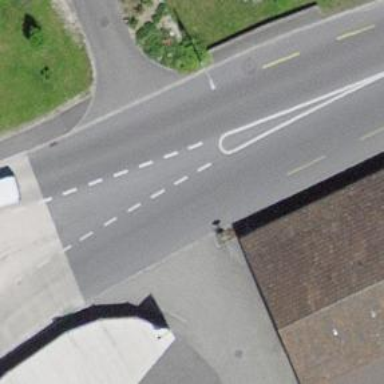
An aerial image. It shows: Primary road with asphalt surface.